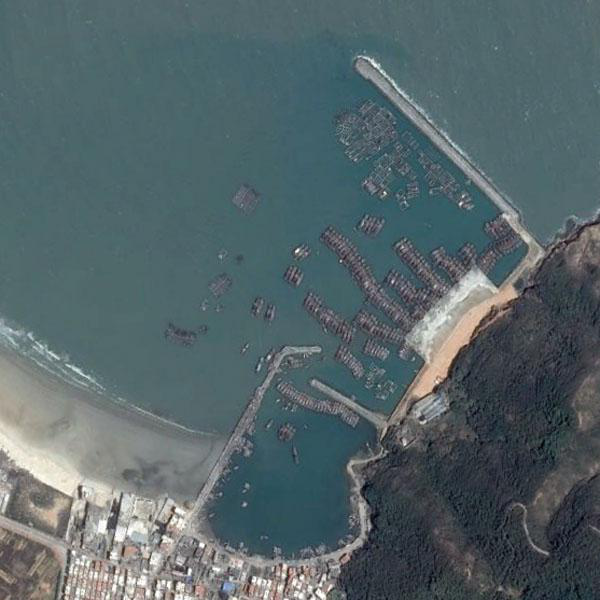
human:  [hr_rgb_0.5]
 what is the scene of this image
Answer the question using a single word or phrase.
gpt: port